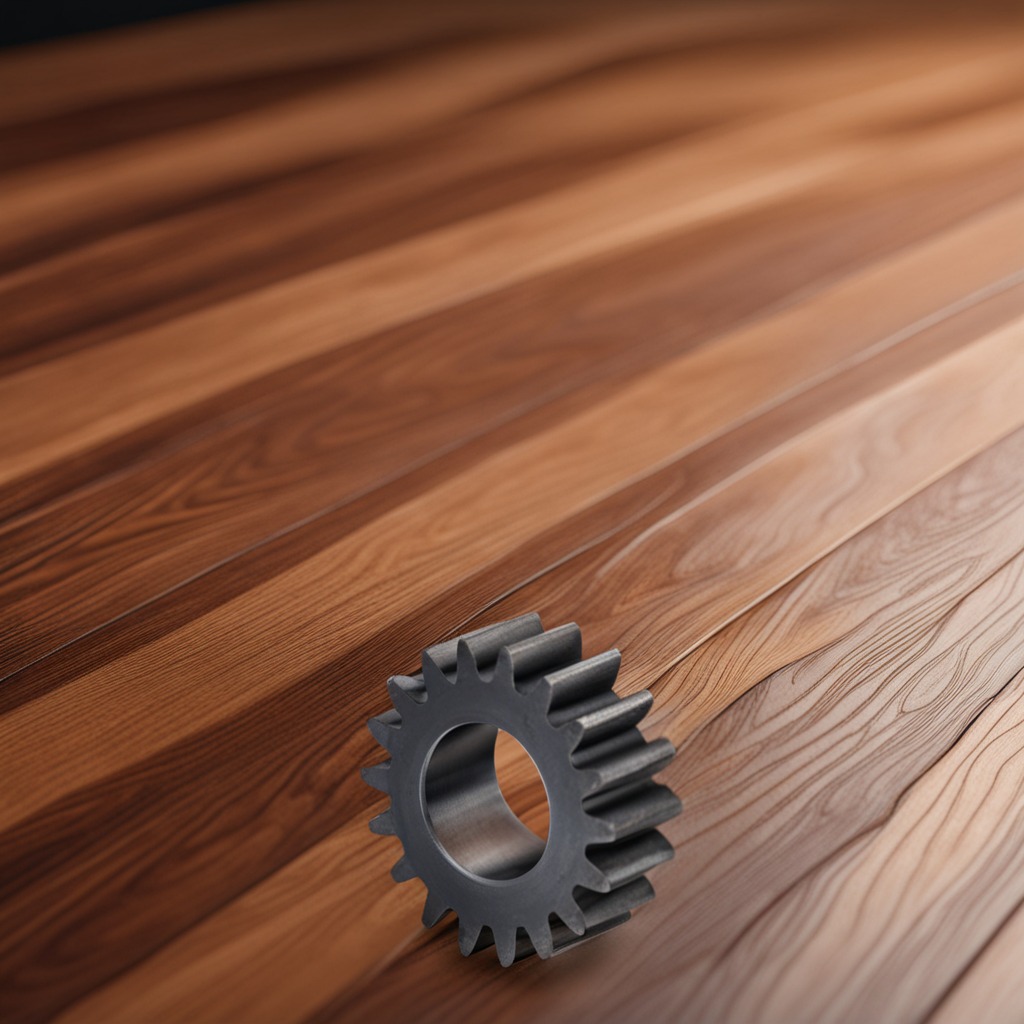
A steel gear with teeth is lying on a wooden table in a carpentry studio.